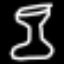
Label: hourglass